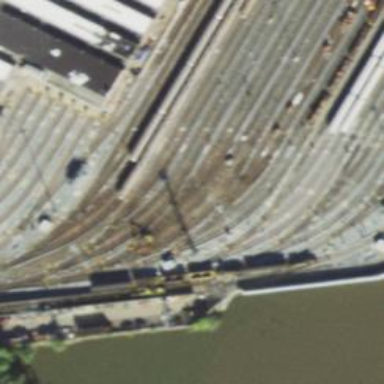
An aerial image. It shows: Electrified rail in service yard.